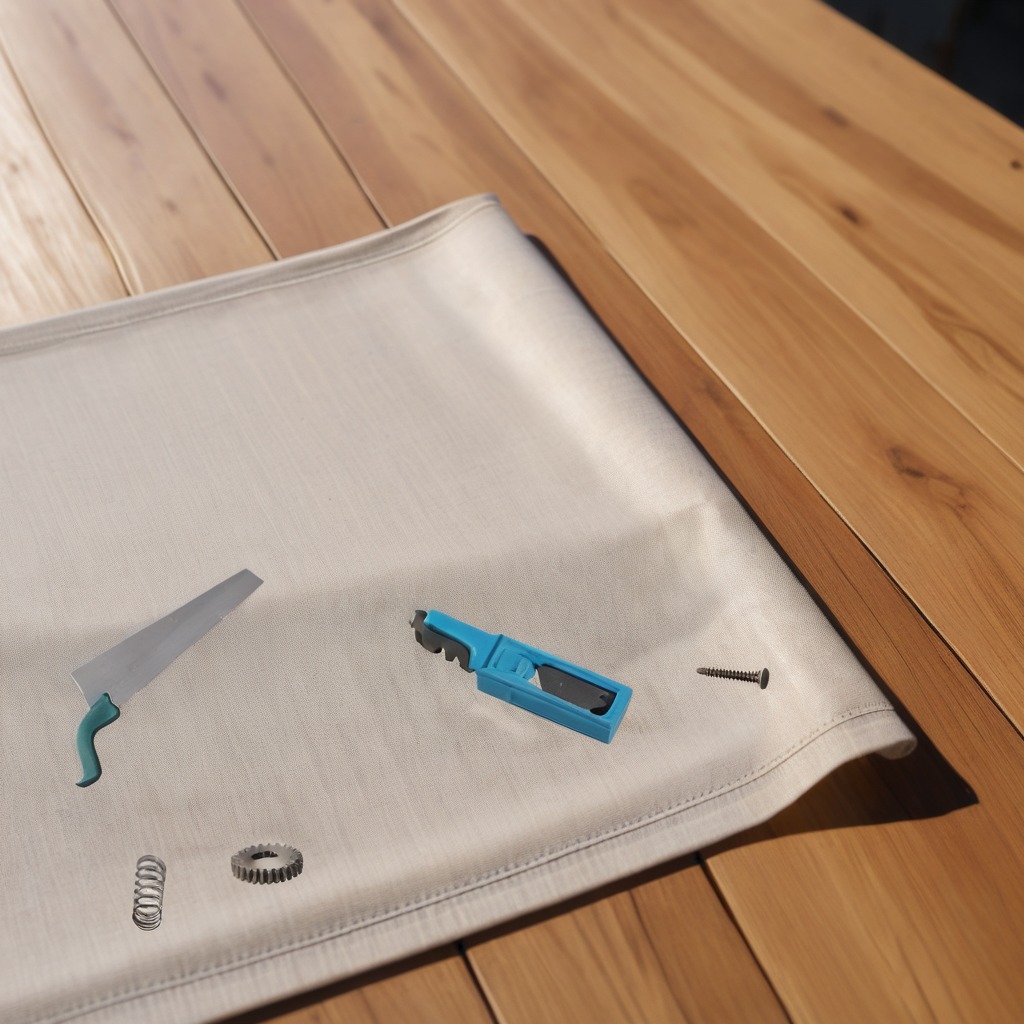
A steel gear with teeth, a utility knife, a metal machine screw, a coiled metal spring, and a handheld metal saw are lying on the wooden table.